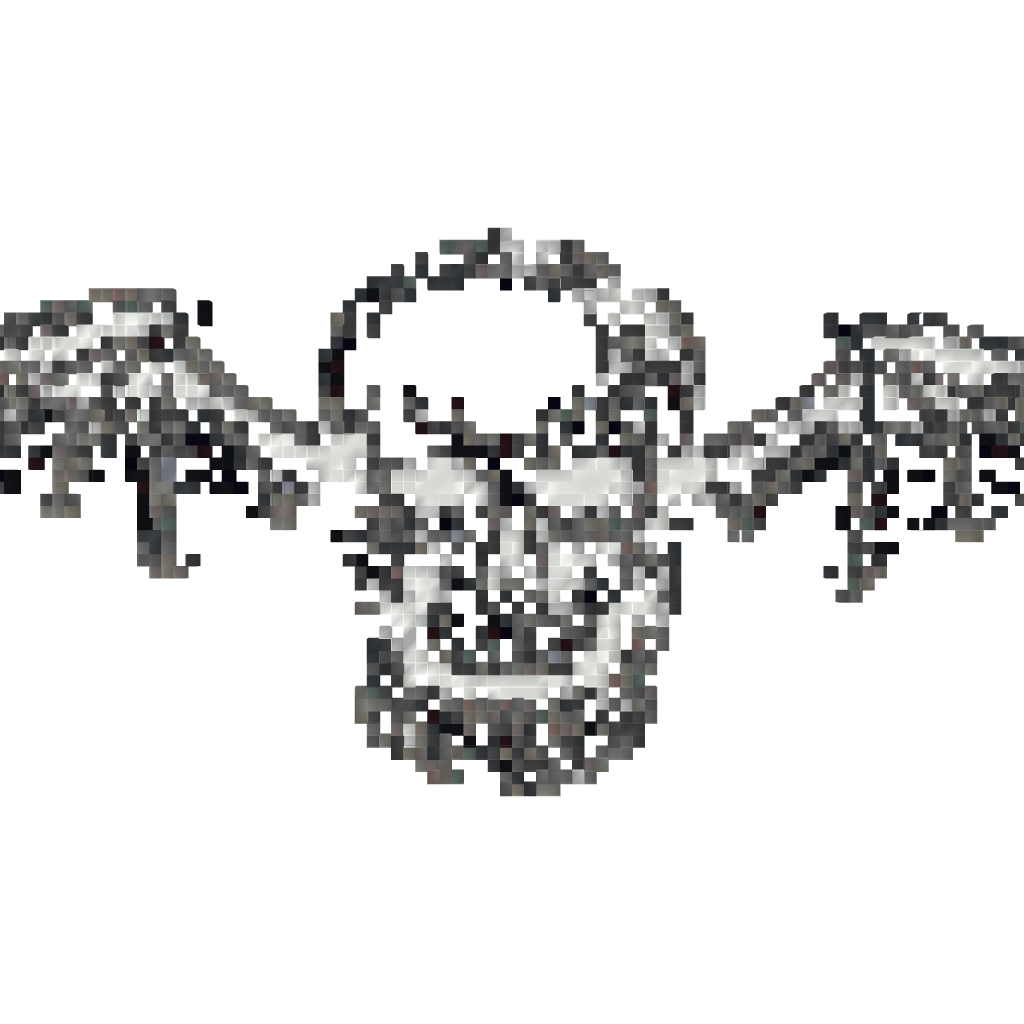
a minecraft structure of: Avenged Sevenfold Logo